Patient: sex M, age 66
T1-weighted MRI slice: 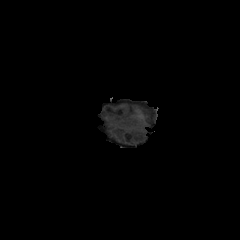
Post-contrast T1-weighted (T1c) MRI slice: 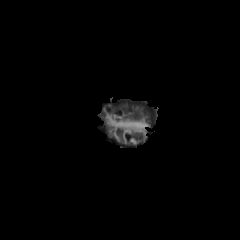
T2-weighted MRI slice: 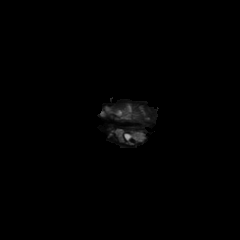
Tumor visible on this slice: no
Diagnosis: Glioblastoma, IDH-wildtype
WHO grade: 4